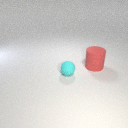
large red rubber cylinder to the right of small cyan rubber sphere